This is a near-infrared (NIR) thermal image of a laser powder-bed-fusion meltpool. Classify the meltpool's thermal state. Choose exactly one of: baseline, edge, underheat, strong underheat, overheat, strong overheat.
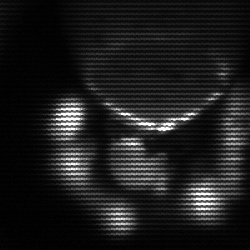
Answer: edge